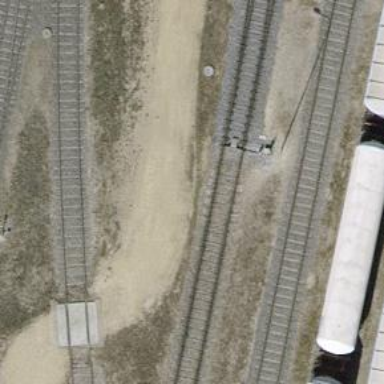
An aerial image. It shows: Siding railway track with one set of rails.